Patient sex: M
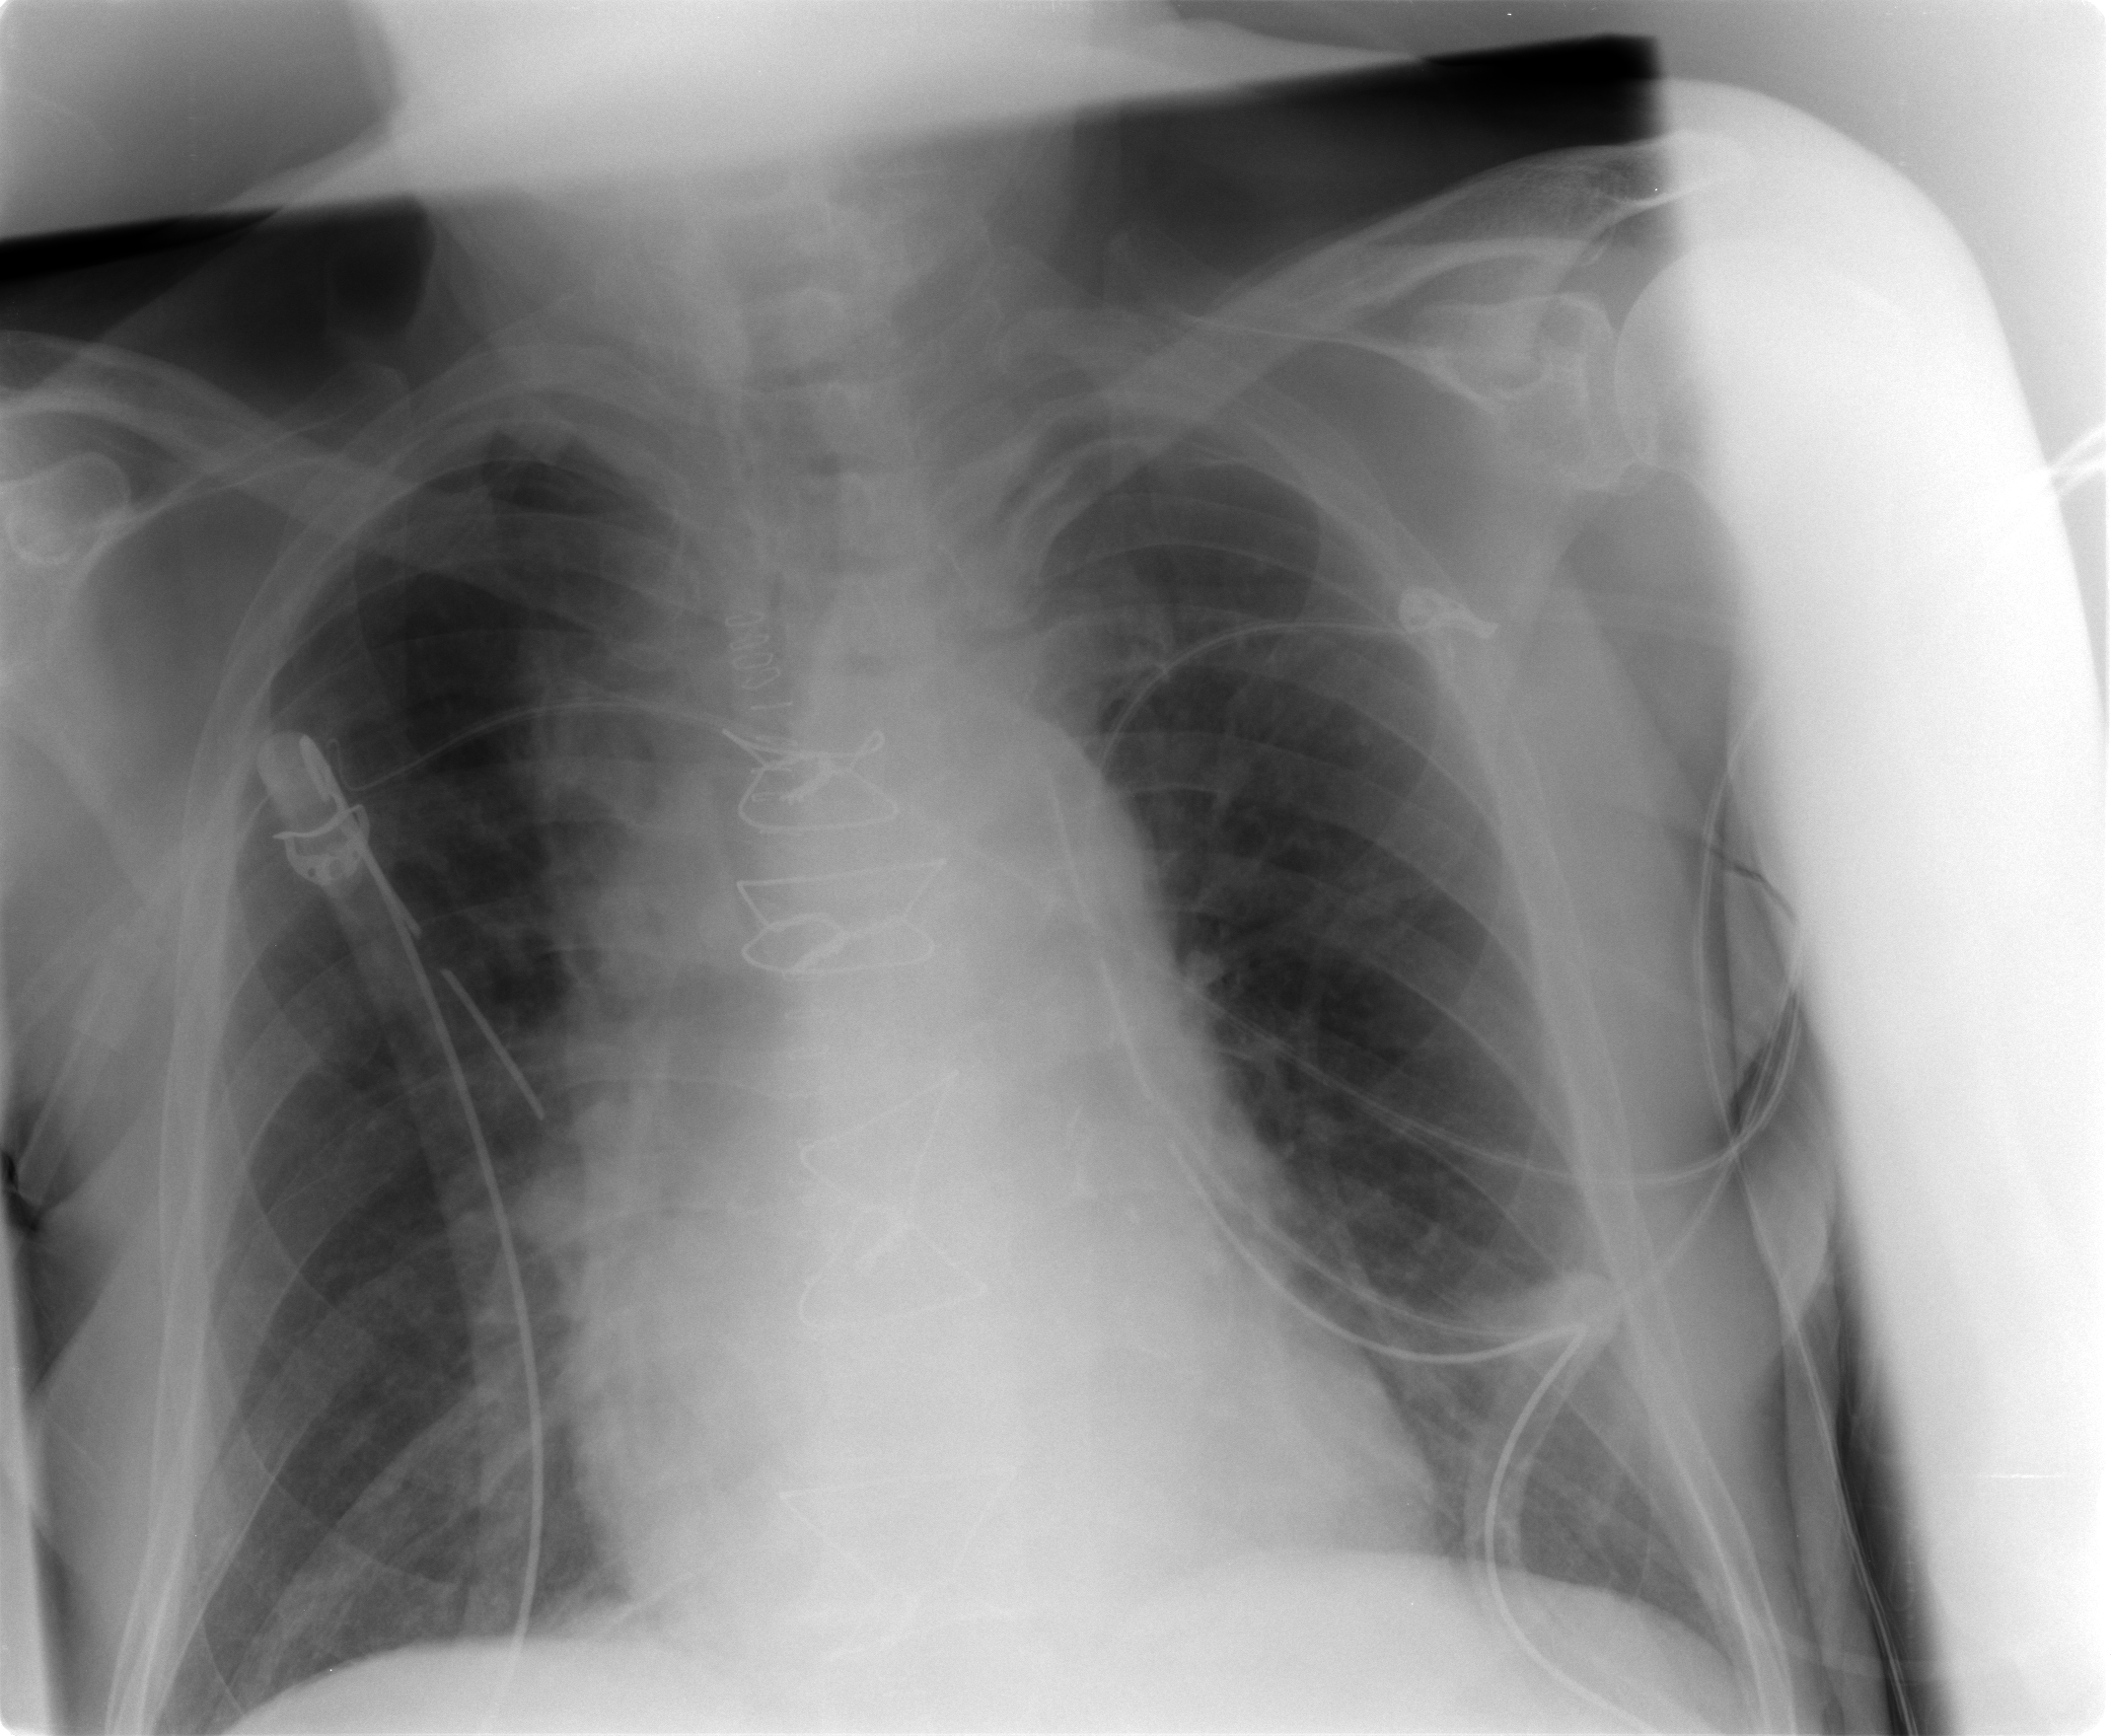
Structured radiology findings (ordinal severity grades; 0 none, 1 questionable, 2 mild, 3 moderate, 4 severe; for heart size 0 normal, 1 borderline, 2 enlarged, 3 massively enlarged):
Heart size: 1
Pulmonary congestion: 0
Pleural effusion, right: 0
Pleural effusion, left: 0
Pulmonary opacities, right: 0
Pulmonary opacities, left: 0
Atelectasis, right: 2
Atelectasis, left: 0